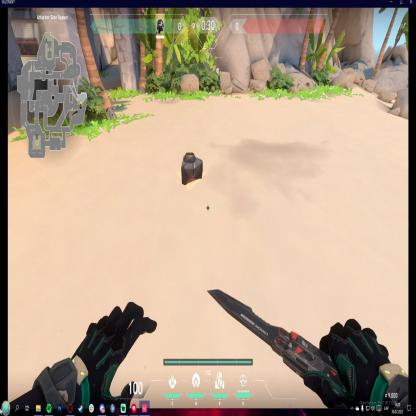
Label: dropped spike